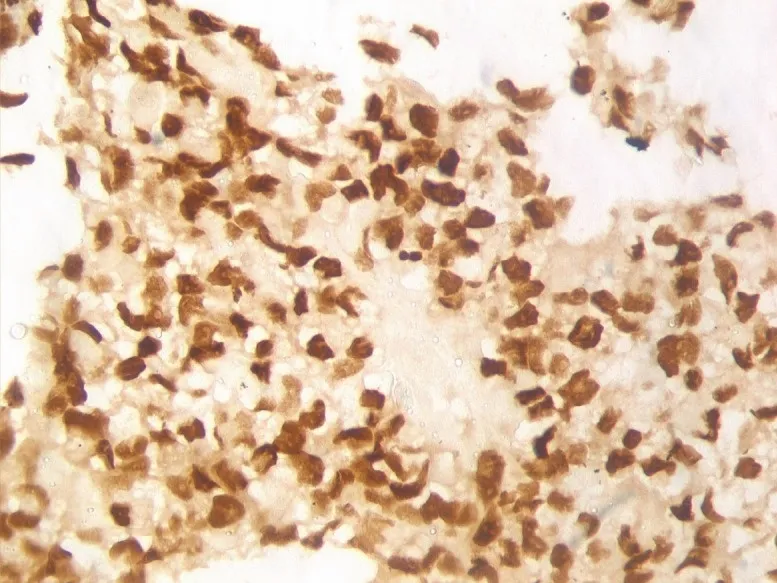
Immunohistochemistry 40x image showing myogenin positivity.
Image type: pathology (immunostaining)